Field crop: maize
Growth stage: 1
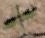
Species: atriplex